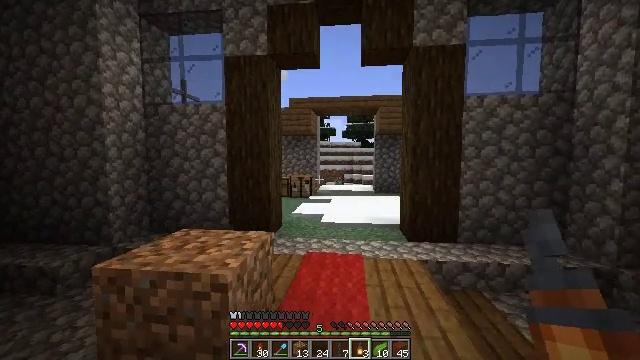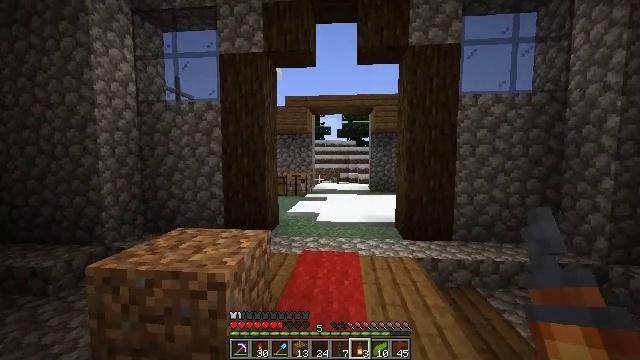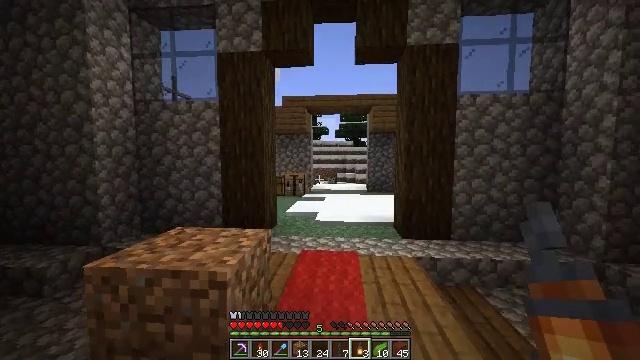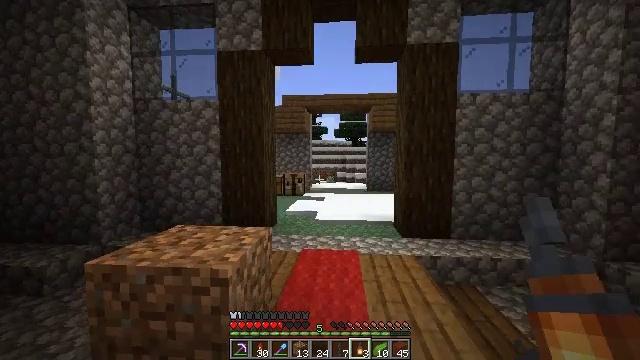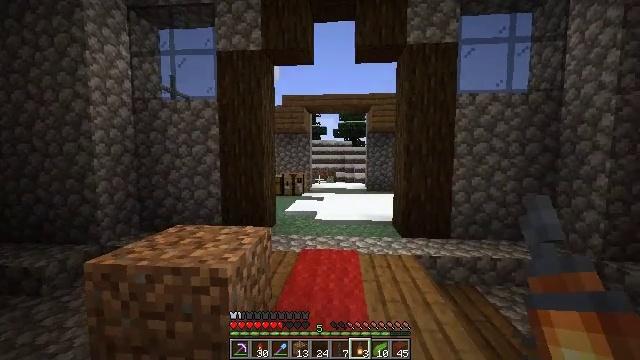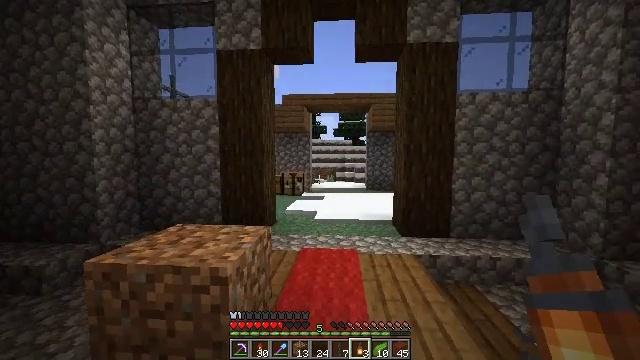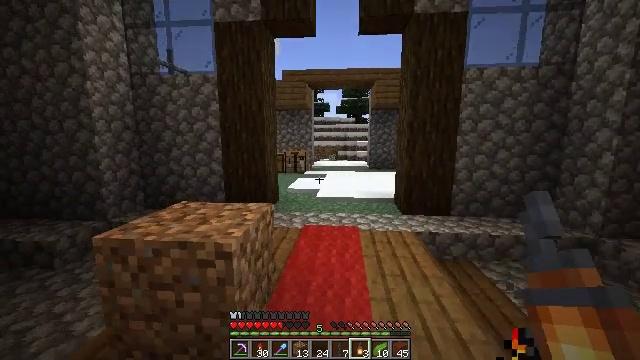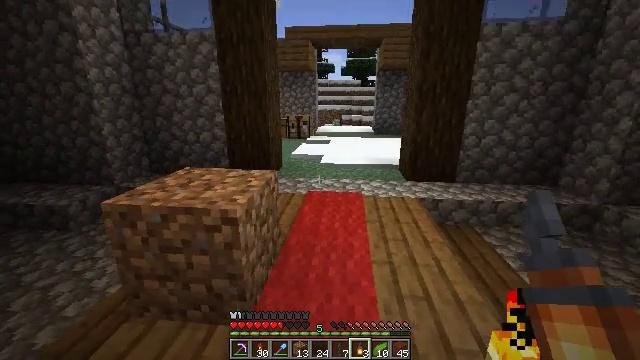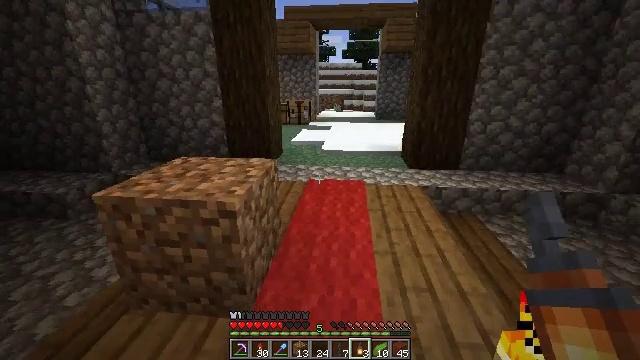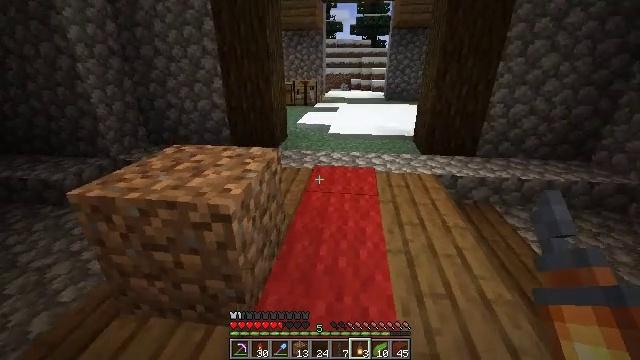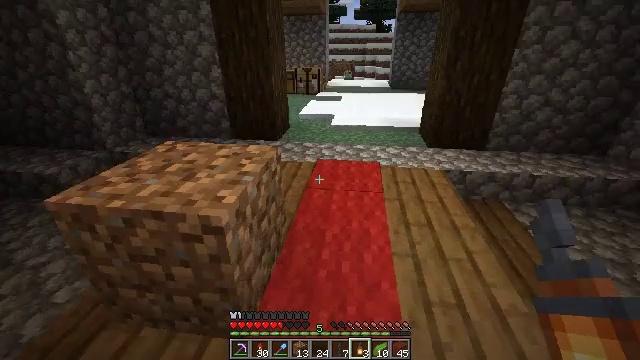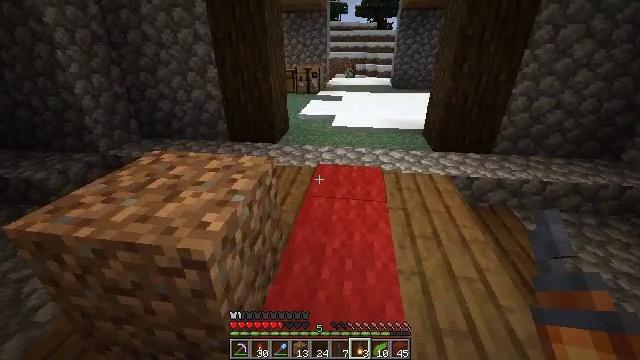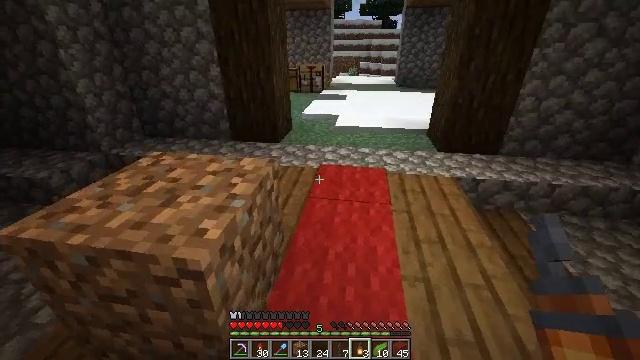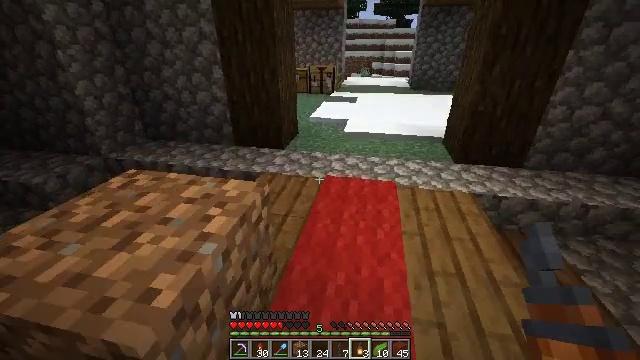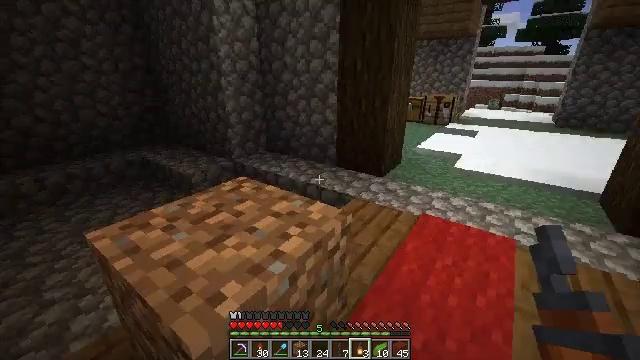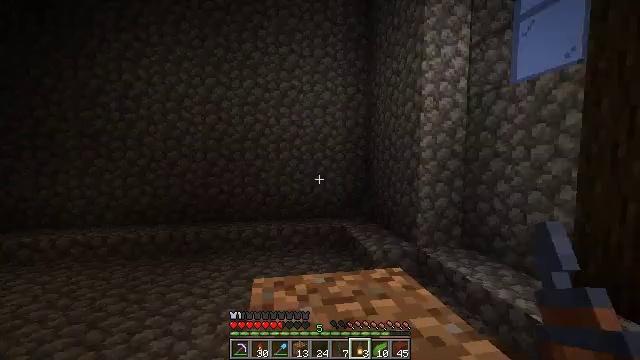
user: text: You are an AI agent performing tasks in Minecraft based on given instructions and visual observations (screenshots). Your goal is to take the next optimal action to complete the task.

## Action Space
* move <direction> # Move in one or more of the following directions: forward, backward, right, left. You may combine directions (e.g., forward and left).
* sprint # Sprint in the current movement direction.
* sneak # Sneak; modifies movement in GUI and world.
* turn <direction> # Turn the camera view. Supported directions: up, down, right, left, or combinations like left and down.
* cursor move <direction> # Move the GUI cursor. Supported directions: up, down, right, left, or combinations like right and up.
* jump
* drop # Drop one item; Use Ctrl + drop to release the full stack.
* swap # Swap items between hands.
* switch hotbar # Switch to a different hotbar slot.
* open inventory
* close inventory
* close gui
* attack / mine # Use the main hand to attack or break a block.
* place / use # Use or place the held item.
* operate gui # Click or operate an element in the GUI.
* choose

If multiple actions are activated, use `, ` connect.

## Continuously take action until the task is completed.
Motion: motion action
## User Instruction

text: Mine the lantern.
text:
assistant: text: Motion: turn right
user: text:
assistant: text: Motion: no_op
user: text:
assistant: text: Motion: no_op
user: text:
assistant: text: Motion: no_op
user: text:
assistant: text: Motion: no_op
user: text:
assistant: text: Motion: turn down
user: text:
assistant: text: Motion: move forward, turn down
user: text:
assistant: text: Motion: move forward, turn down
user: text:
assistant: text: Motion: move forward, turn left and down
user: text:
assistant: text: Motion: move forward, turn down
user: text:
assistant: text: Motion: move forward
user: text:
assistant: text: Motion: move forward
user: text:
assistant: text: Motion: move forward and move right, turn left
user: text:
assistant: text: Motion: move forward and move right, turn left and up
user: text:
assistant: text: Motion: move forward and move right, turn left and up
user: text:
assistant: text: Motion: move right, turn left and up
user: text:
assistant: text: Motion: turn left and up
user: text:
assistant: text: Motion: turn left and up
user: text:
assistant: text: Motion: turn left and up
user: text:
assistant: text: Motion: turn left and up
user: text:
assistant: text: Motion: turn left and up
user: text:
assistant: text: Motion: turn left and up
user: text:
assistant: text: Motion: turn left and up
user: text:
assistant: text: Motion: turn left and up
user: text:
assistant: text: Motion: turn left and up
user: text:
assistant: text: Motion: turn left
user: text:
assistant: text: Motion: turn left and down
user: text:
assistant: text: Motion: turn left and down
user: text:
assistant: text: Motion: turn down
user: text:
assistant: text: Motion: no_op